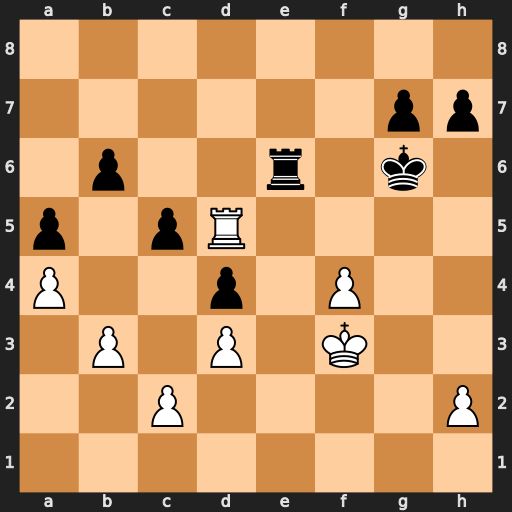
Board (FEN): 8/6pp/1p2r1k1/p1pR4/P2p1P2/1P1P1K2/2P4P/8
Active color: w
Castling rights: -
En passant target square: -
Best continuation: f5+ Kf7 fxe6+